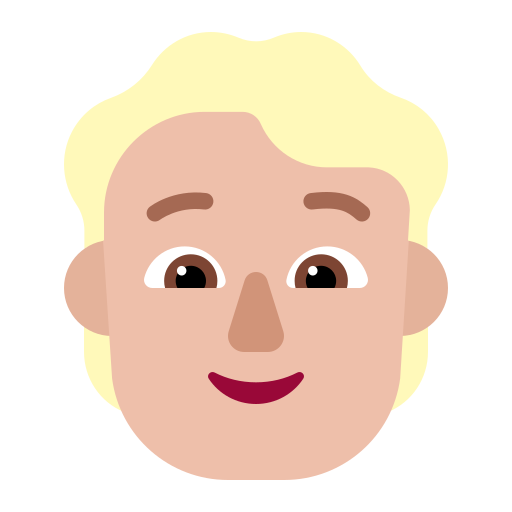
person flat  light